Question: This is a snake game. How many steps do you need to take from the current state to eat two foods one after another (regardless of the order of the two foods)?
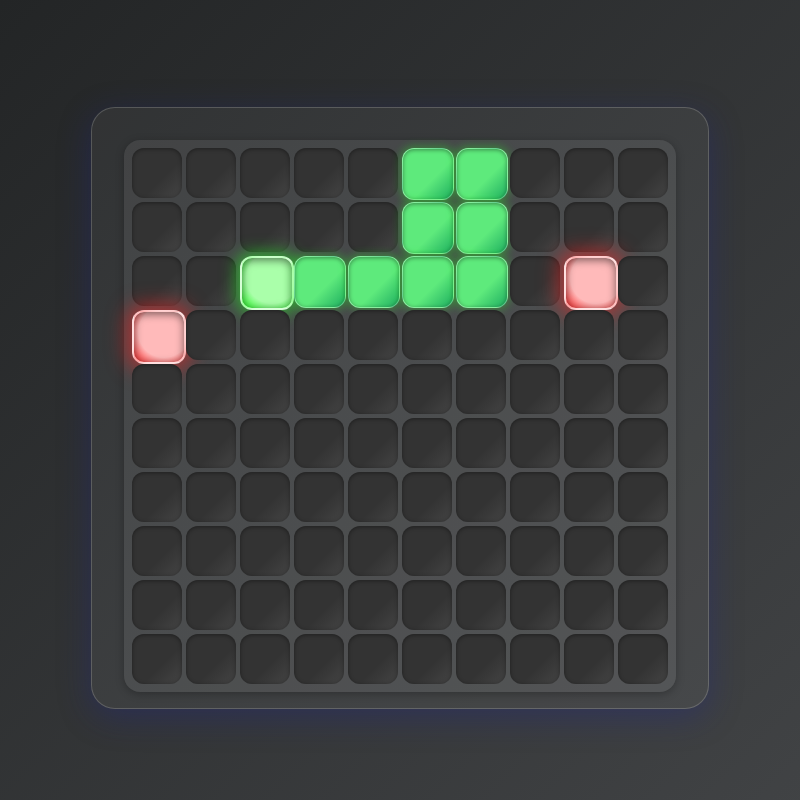
Answer: 12